Field crop: tomato
Growth stage: 2
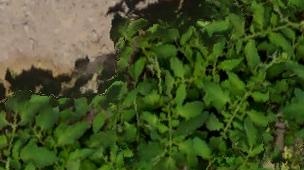
Species: tomato